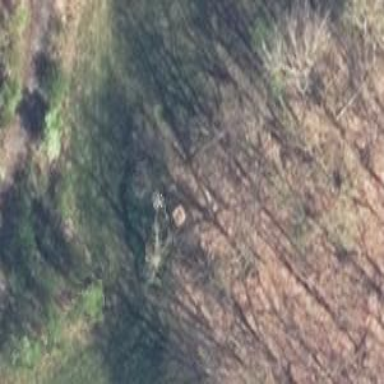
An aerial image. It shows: Hunting stand.